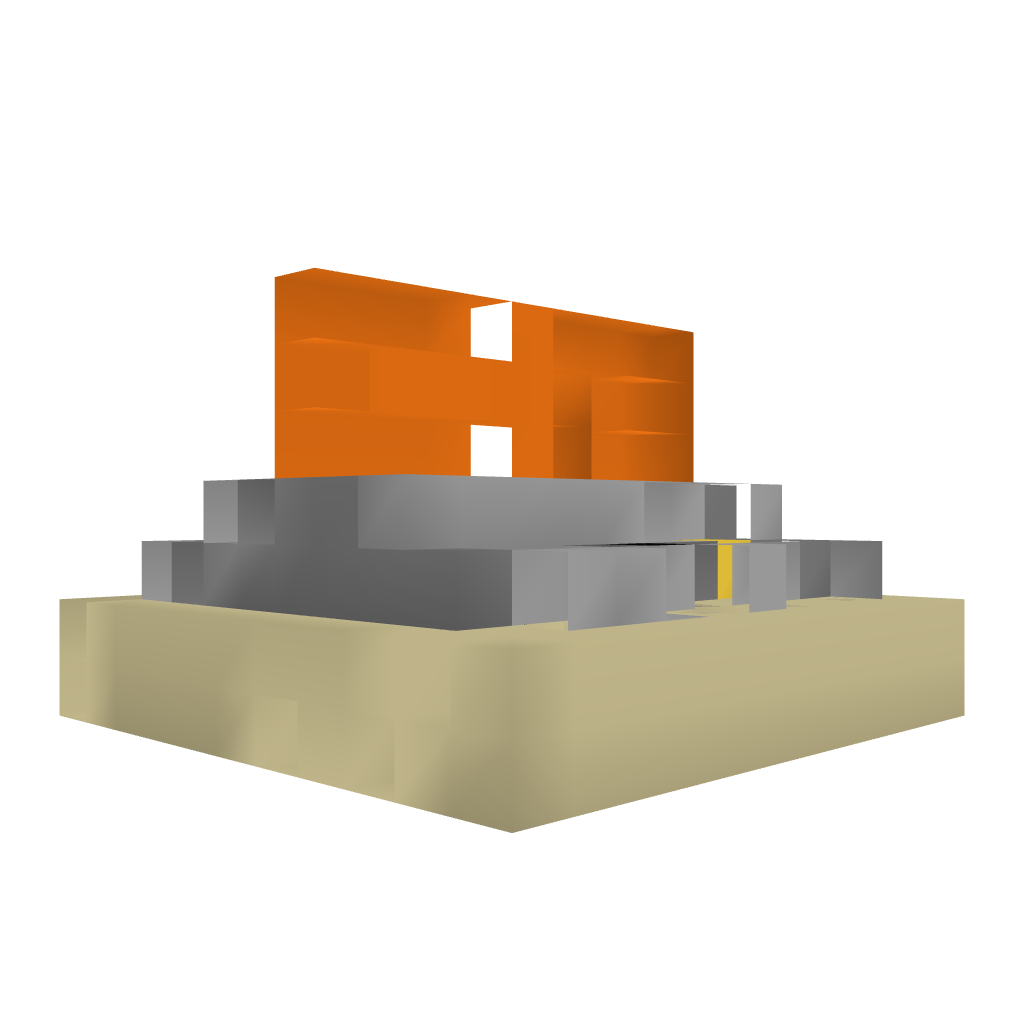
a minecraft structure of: Invisible Door Schematic